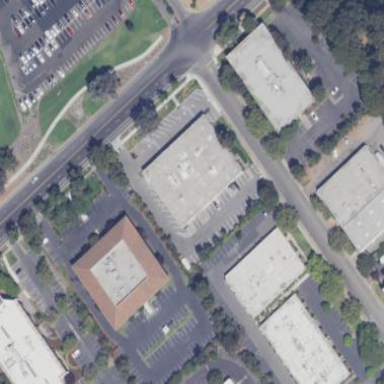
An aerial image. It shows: Building.